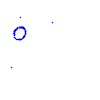
Particle: kaon